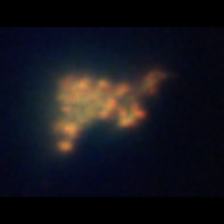
Taxon: Unknown_detritus
Group: Unknown